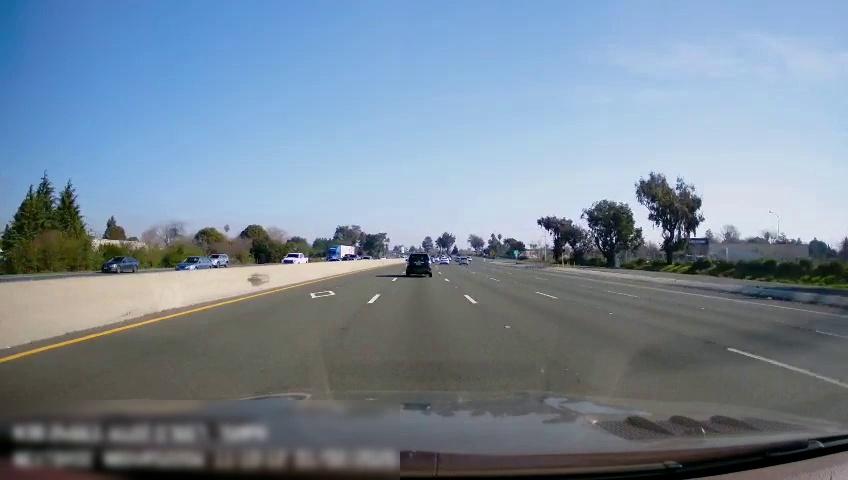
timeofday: Day
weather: Sunny
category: Drivable Space
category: Drivable Space
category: Vehicles | Car
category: Vehicles | SUV
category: Vehicles | Car
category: Vehicles | Truck
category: Vehicles | Truck
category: Vehicles | Car
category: Vehicles | SUV
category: Vehicles | Car
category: Vehicles | Car
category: Vehicles | Car
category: Lanes | Alternate Lane
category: Lanes | Current Lane
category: Lanes | Current Lane
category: Lanes | Alternate Lane
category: Lanes | Alternate Lane
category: Lanes | Alternate Lane